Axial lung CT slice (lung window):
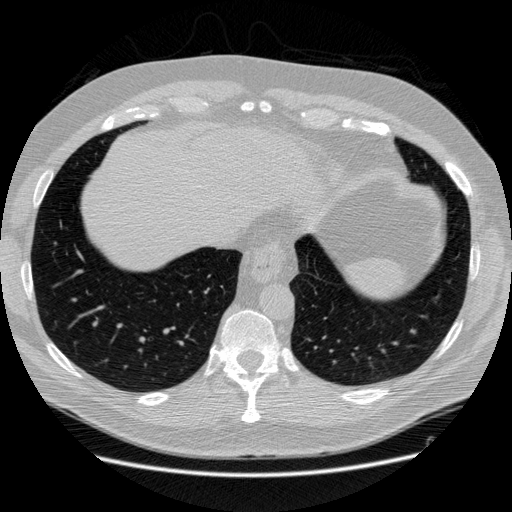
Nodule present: no